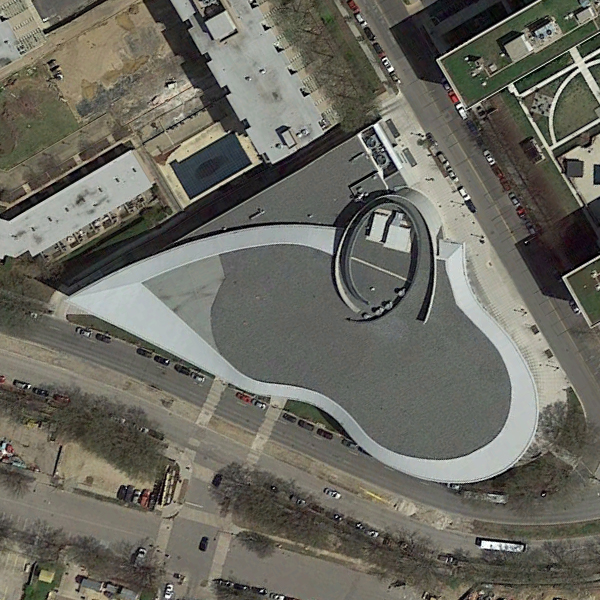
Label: Center